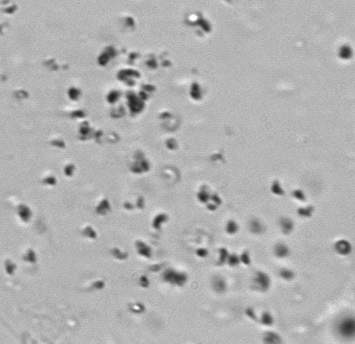
Label: Phaeocystis